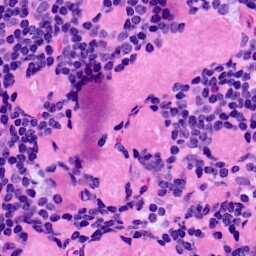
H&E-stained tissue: LymphNode